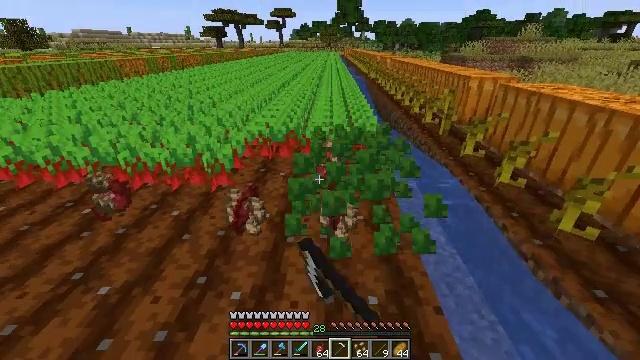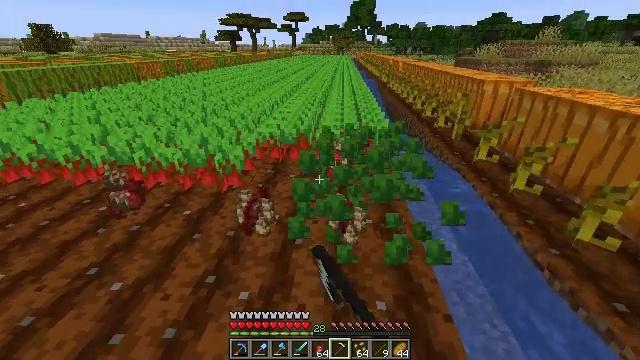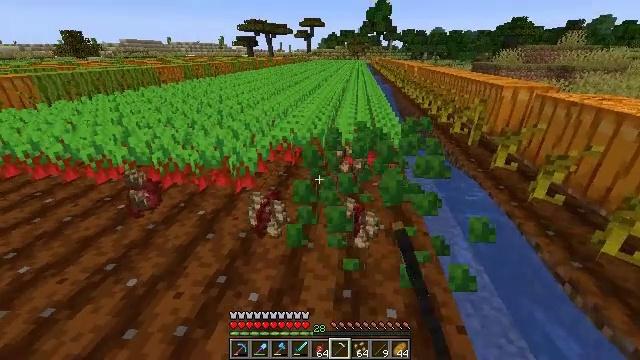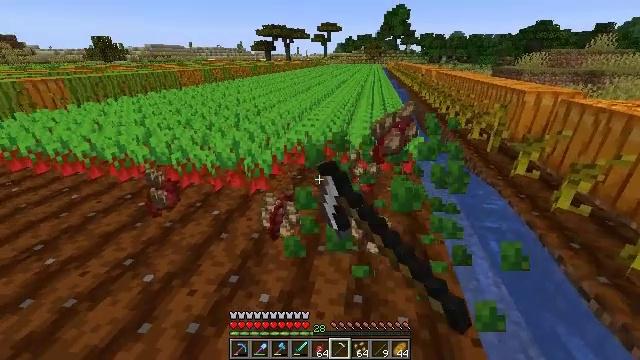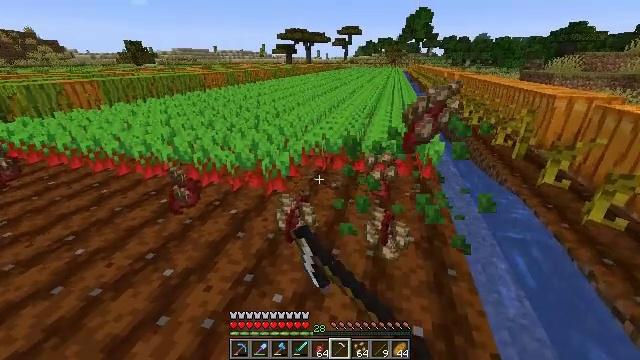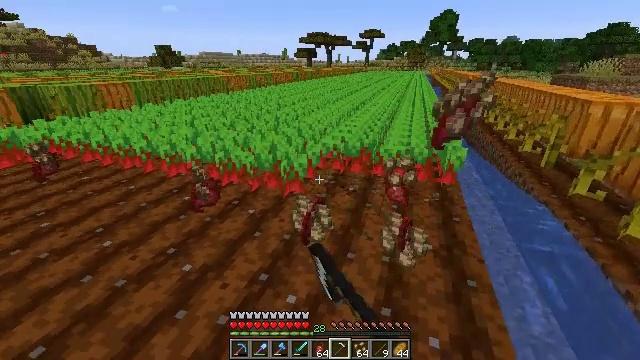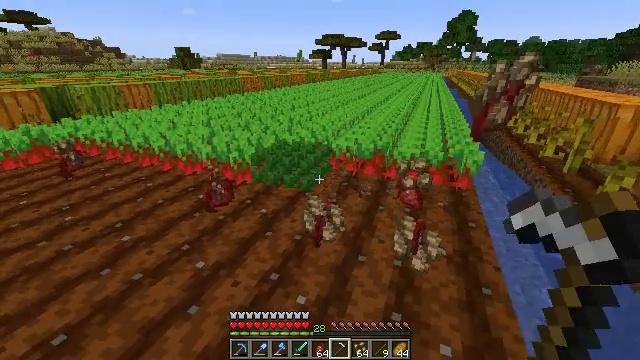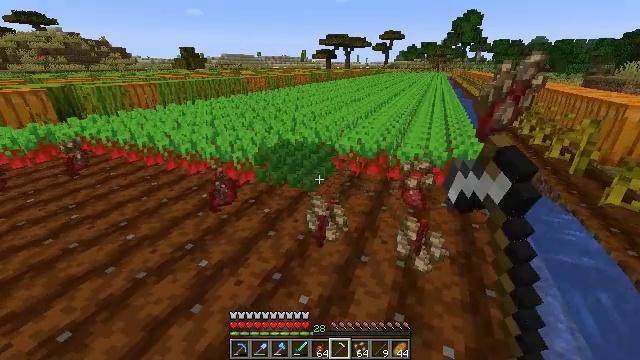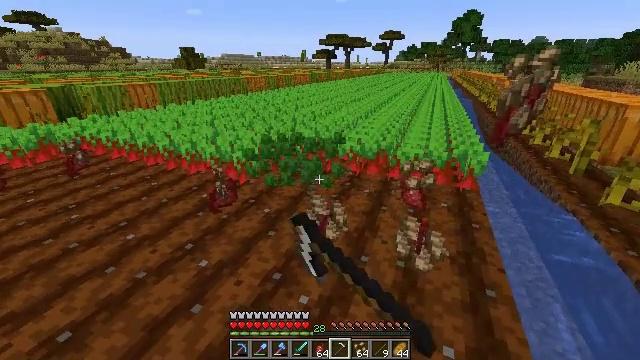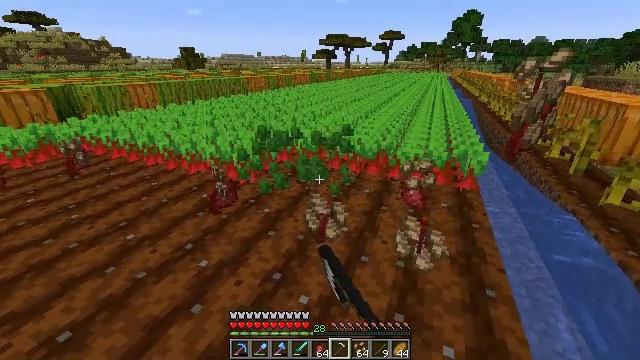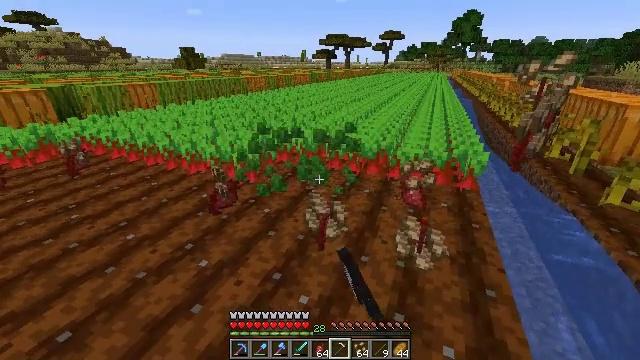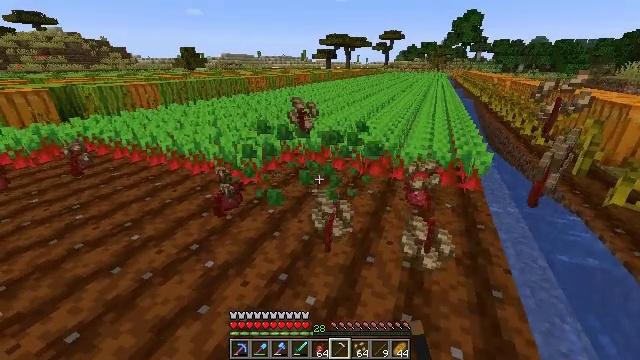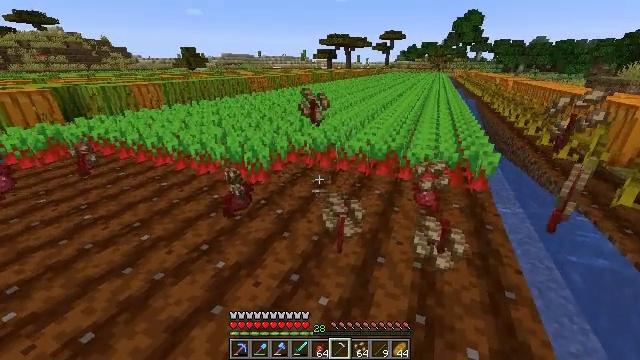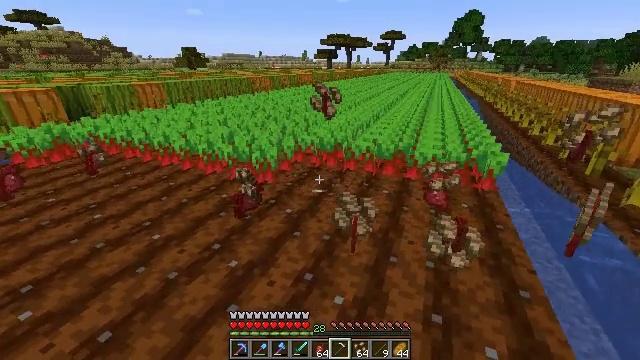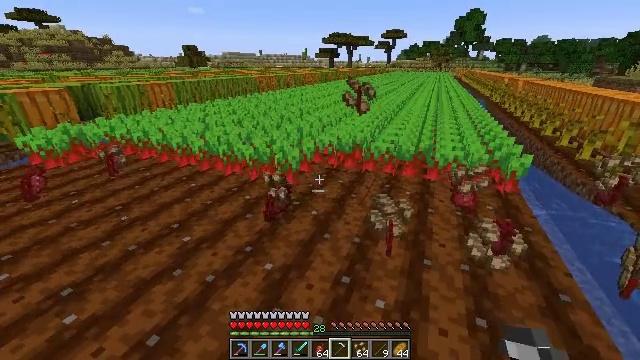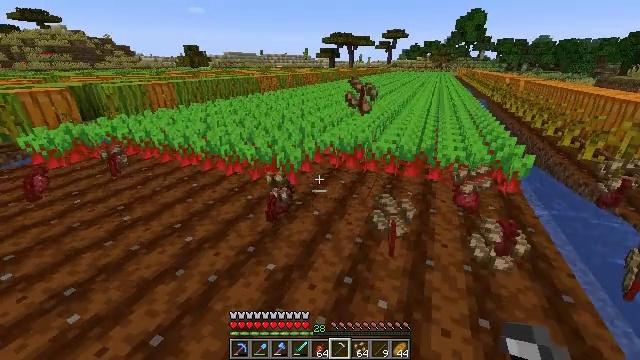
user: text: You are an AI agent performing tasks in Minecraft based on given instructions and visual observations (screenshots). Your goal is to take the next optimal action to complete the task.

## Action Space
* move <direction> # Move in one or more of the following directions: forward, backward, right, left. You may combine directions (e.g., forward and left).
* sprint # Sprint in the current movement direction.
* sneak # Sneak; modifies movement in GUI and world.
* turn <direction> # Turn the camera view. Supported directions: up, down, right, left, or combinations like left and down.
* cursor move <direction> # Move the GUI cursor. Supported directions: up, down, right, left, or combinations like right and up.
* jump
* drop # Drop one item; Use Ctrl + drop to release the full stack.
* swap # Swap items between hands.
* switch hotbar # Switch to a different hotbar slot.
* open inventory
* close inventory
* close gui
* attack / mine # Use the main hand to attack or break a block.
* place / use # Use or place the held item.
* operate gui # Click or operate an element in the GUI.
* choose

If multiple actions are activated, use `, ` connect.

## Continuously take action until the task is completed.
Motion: motion action
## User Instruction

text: Gather beetroots by breaking the plants.
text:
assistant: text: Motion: turn left, attack / mine
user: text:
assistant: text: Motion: turn left, attack / mine
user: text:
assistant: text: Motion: turn left, attack / mine
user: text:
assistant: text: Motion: turn left, attack / mine
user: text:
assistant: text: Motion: turn left, attack / mine
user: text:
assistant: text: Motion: turn left, attack / mine
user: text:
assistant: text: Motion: attack / mine
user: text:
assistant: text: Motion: attack / mine
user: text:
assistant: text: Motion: attack / mine
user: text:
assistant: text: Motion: no_op
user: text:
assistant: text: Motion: move left
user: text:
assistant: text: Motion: move left
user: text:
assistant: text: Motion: move left
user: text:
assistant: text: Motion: move left
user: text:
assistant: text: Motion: move left
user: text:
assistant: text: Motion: move left
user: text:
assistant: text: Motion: move left
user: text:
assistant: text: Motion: move left
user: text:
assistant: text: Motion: move left
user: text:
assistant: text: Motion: move left
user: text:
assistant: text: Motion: move left
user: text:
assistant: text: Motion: move left
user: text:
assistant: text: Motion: move left
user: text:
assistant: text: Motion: move forward and move left, turn right
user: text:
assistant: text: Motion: move forward and move left, turn right
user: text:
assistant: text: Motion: move forward and move left
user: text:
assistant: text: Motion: move forward and move left, turn right
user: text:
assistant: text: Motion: move forward and move left
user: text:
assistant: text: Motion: move forward and move left
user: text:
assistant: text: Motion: move left